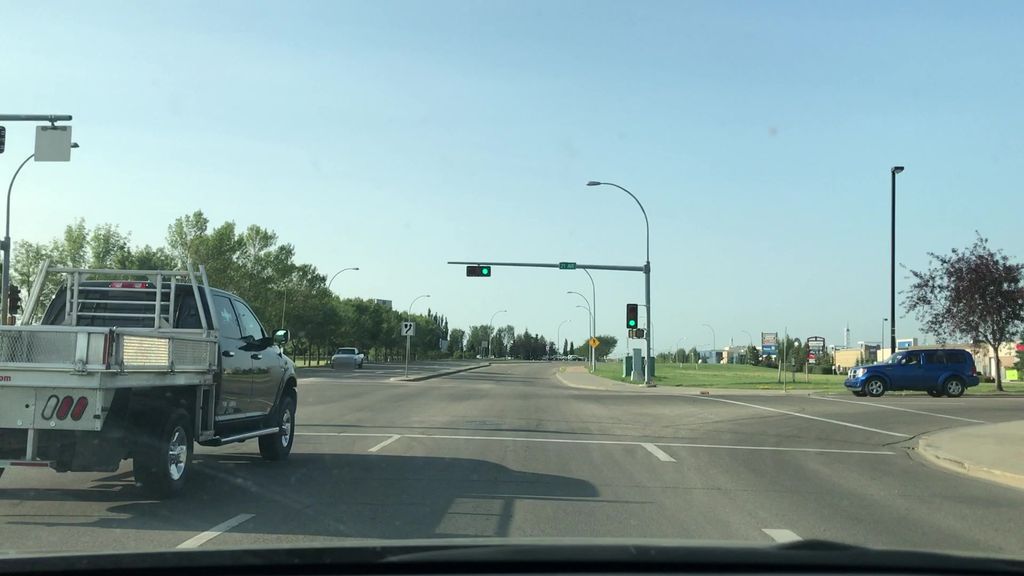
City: edmonton